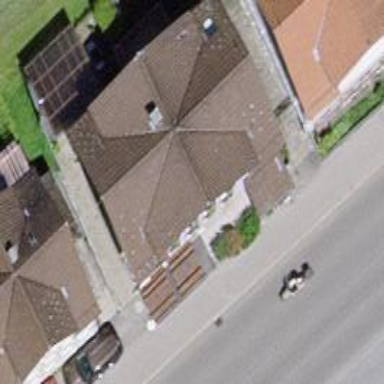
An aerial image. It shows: Restaurant.